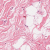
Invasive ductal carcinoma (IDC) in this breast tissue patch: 0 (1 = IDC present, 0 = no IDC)